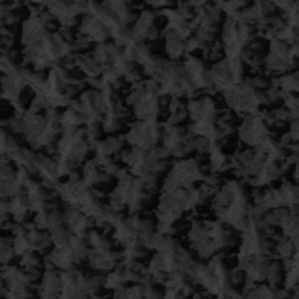
Label: frost